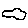
Label: cloud